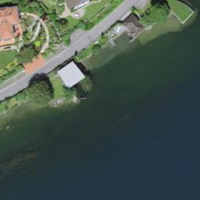
EUNIS habitat code: 14
Species observed at this site:
Fulica atra
Falco subbuteo
Anas platyrhynchos
Passer domesticus
Bucephala clangula
Carduelis carduelis
Chroicocephalus ridibundus
Phalacrocorax carbo
Phylloscopus collybita
Larus michahellis
Erithacus rubecula
Hirundo rustica
Milvus milvus
Phoenicurus ochruros
Motacilla alba
Delichon urbicum